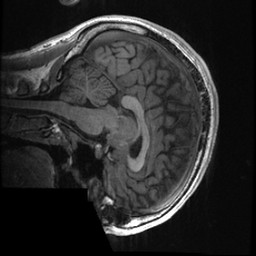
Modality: T1w
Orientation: sagittal
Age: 20
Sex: male